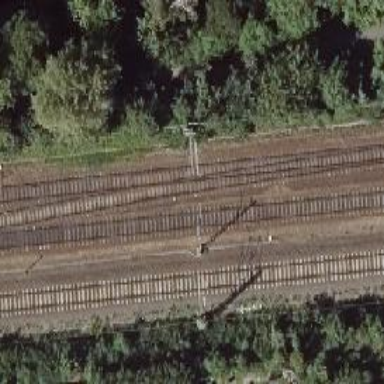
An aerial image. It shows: Railway track with contact lines for electrification.